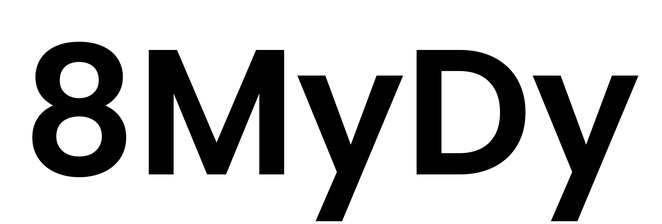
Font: Poppins-SemiBold